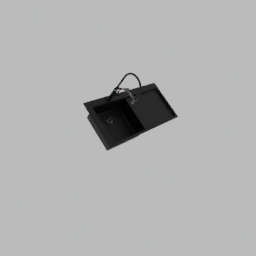
Label: appliances